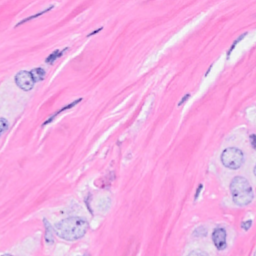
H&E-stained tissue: Breast